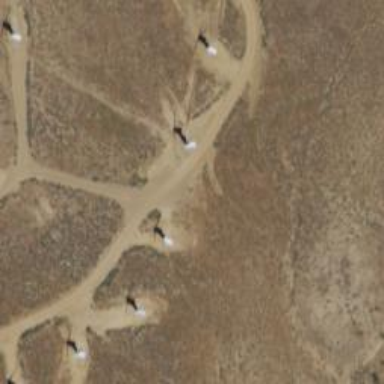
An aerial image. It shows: Wind generator using wind turbines of horizontal axis.